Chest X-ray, AP view. Patient: 60 years old, sex M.
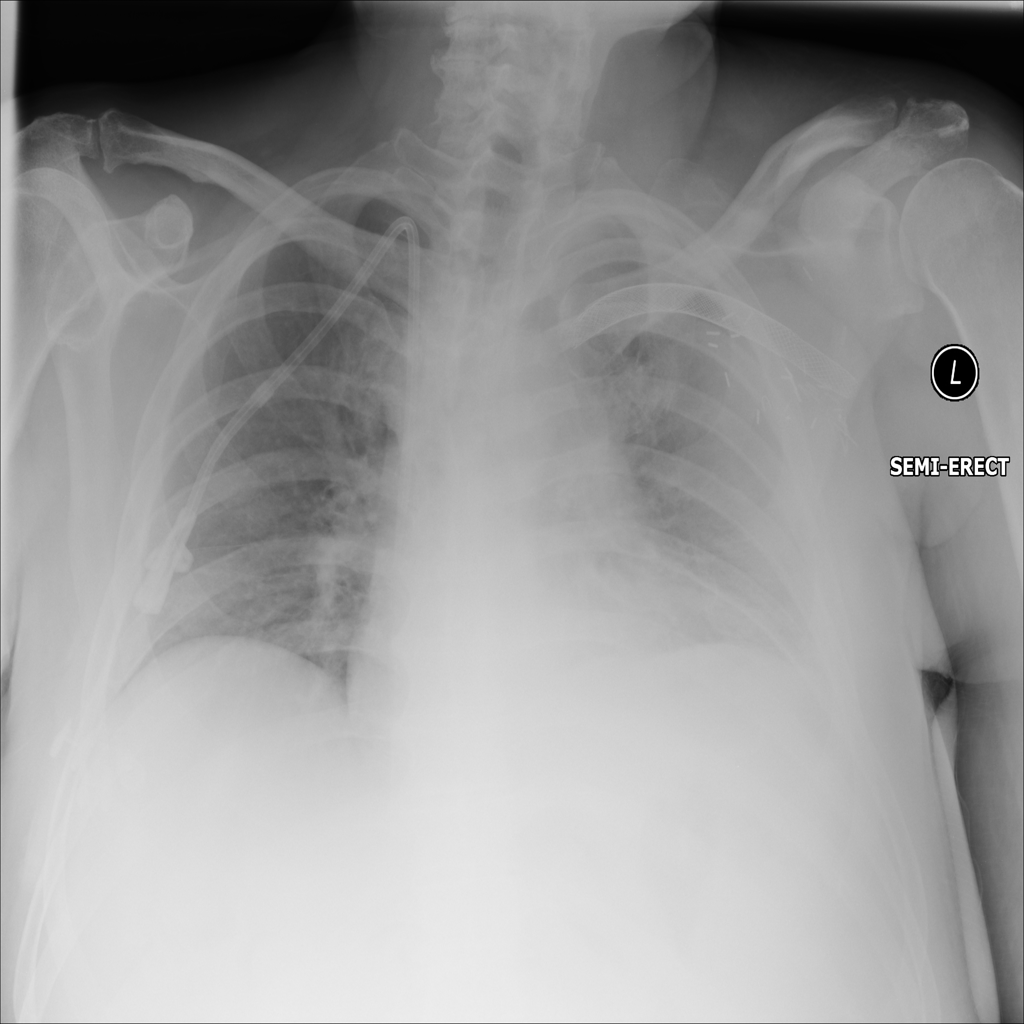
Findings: No Finding